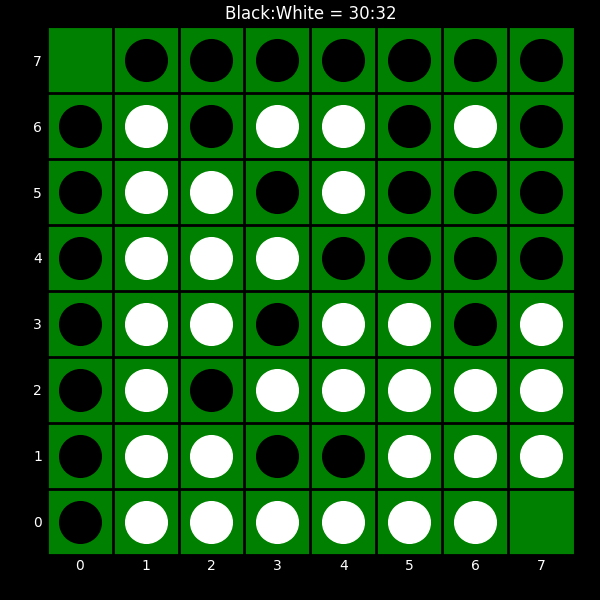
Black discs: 30
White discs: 32